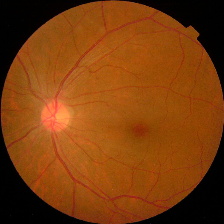
Diabetic retinopathy grade: No DR